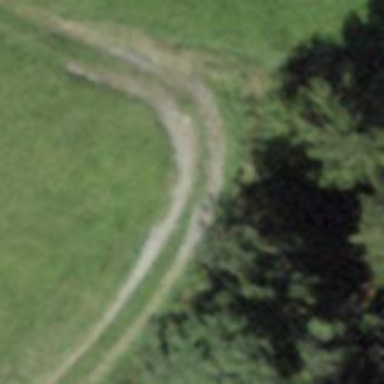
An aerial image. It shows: Track road with grade4 tracktype.